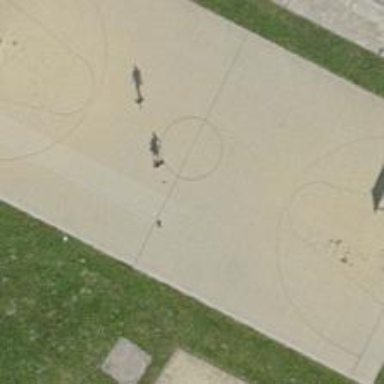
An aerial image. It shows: Basketball court on pitch.